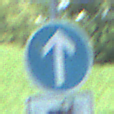
Verkehrszeichen: VorgeschriebeneFahrtrichtungGeradeaus
Zusatzzeichen unten: MehrspurigeFahrzeugeFrei8
Umgebung: Outdoor, Nature
Tageszeit: Midday
Wetter: Clear
Licht: Natural
Jahreszeit: Summer
Kontrast: HighContrast